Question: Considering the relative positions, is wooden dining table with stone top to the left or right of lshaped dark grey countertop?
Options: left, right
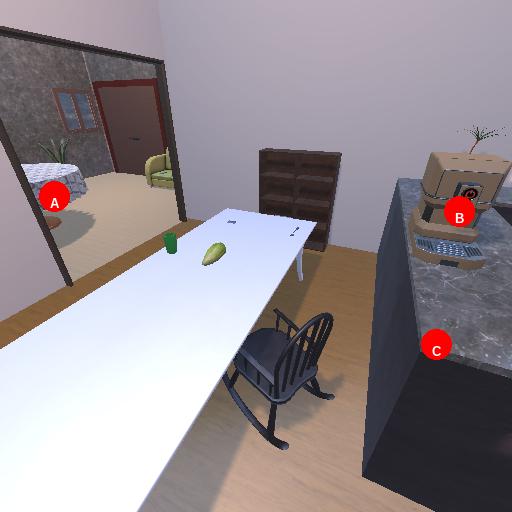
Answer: left